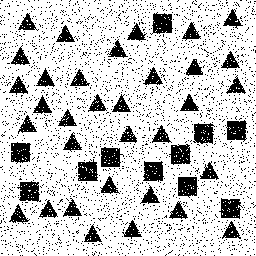
Squares: 11
Triangles: 33
Stars: 0
Total shapes: 44